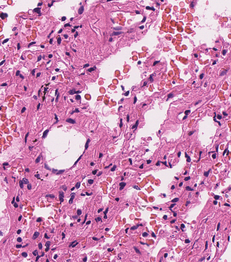
Tumor epithelial tissue: no
Tumor-associated stroma tissue: no
Normal tissue: yes